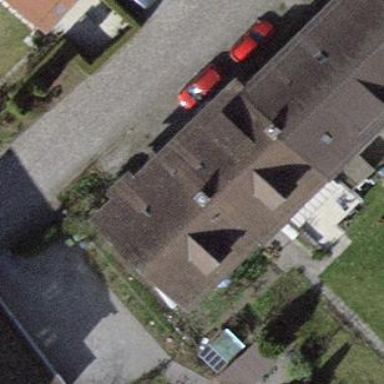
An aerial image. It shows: Terrace building.